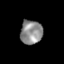
Tissue: skin
Cell type: Epithelial cells
Senescence score: 0.6916
Nuclear area (px): 519
Mean DAPI intensity: 140.634